Field crop: tomato
Growth stage: 1
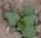
Species: solanum